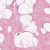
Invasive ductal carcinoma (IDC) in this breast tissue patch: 0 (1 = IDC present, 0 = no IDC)